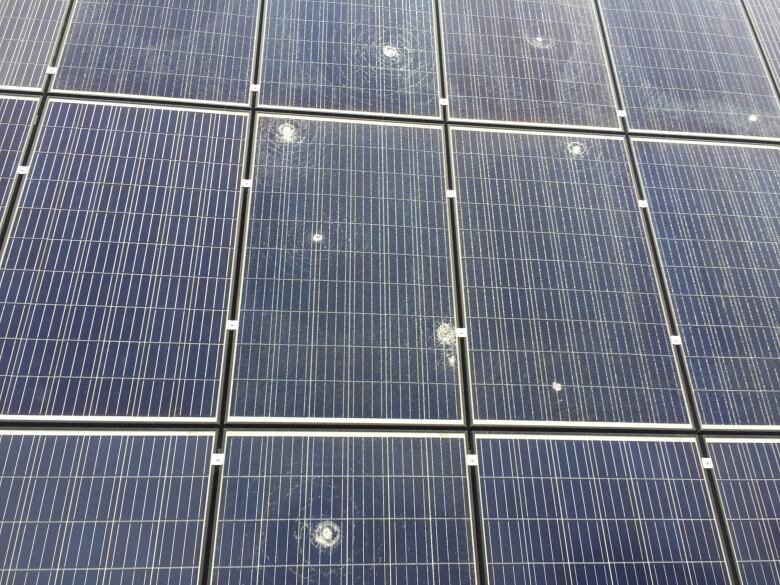
Label: Physical-Damage